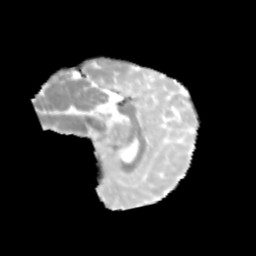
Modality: MD
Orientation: sagittal
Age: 13
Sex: male
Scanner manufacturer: siemens
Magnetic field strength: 3 T
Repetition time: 3.8 s
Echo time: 0.07 s